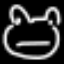
Label: frog